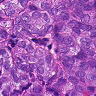
Metastatic tissue present: yes